Question: I'm using Microsoft SQL Server R2 Express to create databases.
When I try to connect to a database using delphi, I have to use this Connection string :
'''
ADOConnection1.ConnectionString := 'Provider=SQLOLEDB.1;Integrated Security=SSPI;Initial Catalog=db_formation;Data Source=EVILKID-pc\evilkid;';
'''
where "EVILKID-PC\evilkid" is the name of my pc,

As you can seem this will only work on my PC. What should I do to make it connect to localhost? I have tried changing the "Data Source" to "localhost" but it would not connect and I would get:
'[DBNETLIN][ConnectionOpen(Connect()).]SQL Server does not exist or access denied'
Any idea where the problem is?
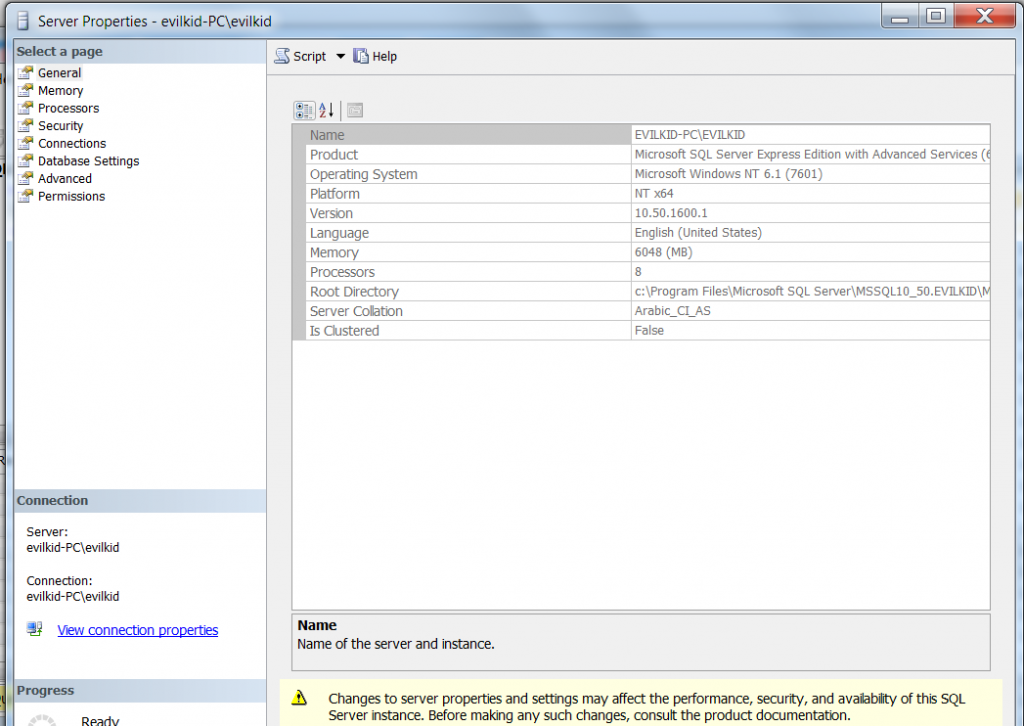
Answer: Even though your instance is on localhost, it's still a named instance that you'll need to specify in your connection string:
'''
ADOConnection1.ConnectionString := '... Data Source=localhost\evilkid;';
'''